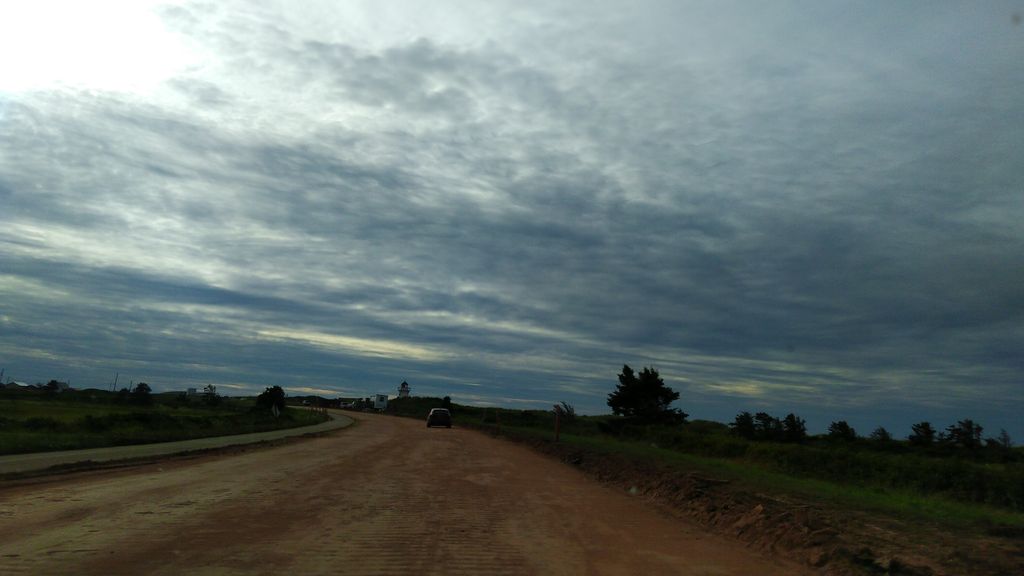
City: charlottetown